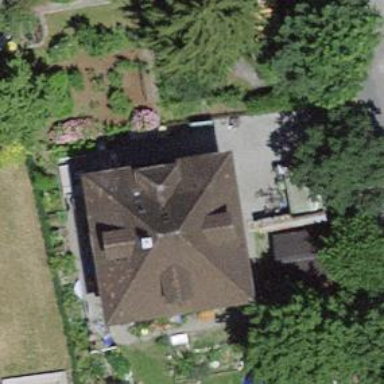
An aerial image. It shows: Hipped roof on apartment building.